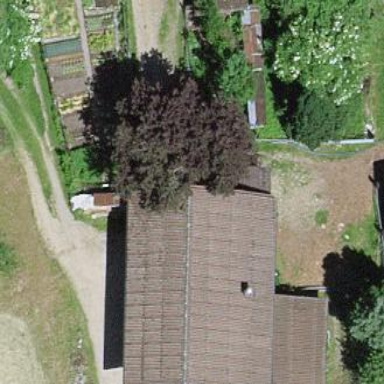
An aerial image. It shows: Shed building.